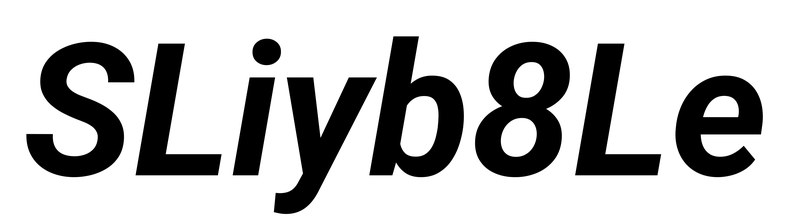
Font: Roboto-Italic_Bold_Italic